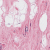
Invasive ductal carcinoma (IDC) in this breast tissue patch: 0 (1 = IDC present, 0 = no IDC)